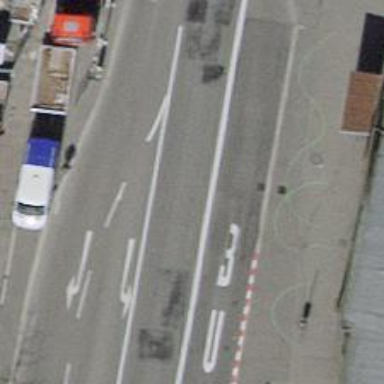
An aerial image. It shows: Residential road with asphalt surface. The right sidewalk also has asphalt surface.